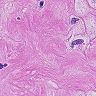
Metastatic tissue present: yes